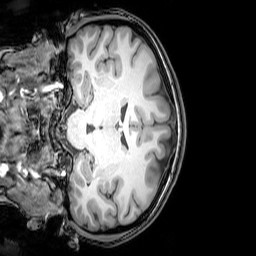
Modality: T1w
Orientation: coronal
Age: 23
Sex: female
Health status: healthy
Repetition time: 0.081 s
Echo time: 0.037 s